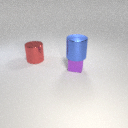
large blue metal cylinder above small purple metal cube